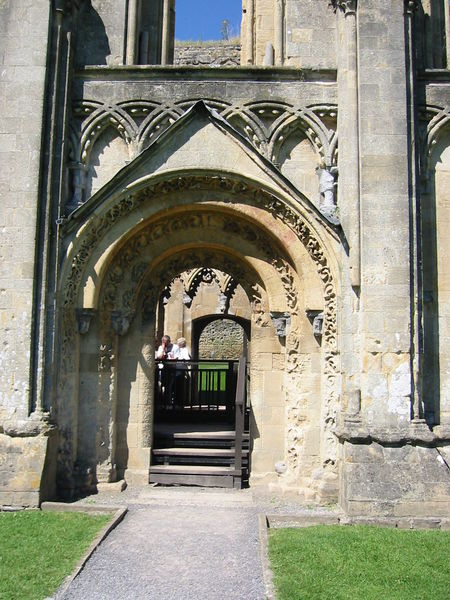
Titel: Ruinen der Abtei von Glastonbury
Standort: Glastonbury, Abtei (EU - GB)
Schlagwörter: himmel, grün, menschen, fenster, gras, rasen, weg, alt, architektur, stein, kirche, gotik, relief, farbig, bogen, giebel, besucher, rundbogen, treppe, ornamente, durchgang, geländer, stufen, foto, bögen, eingang, eisen, ruine, kloster, photo, portal, kaputt, gotisch, romanik, einfassung, gebälk, romanisch, tichter, behauen, überwachsen, insulae, wassergebundene wegedecke